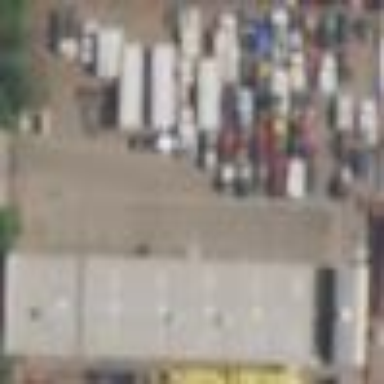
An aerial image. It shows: Industrial area.